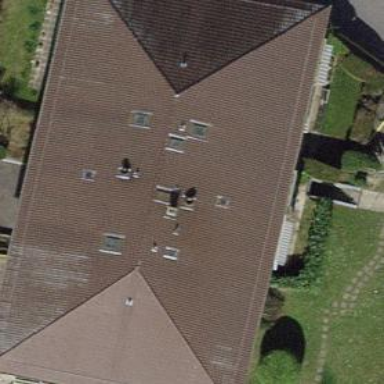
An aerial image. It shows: Hipped-roof building with apartments.